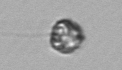
Label: Dinophyceae